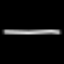
Label: line